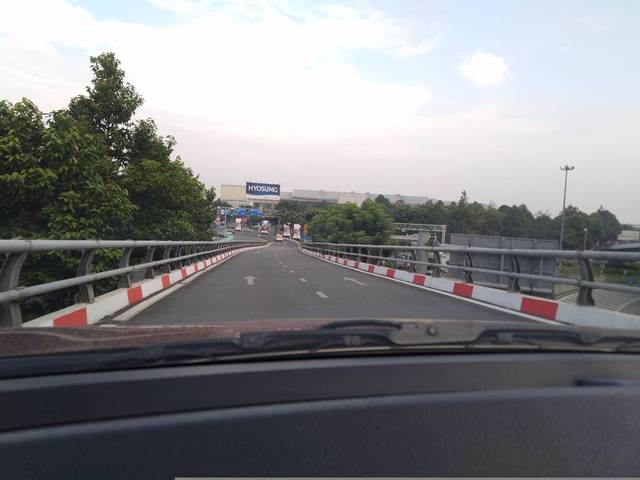
Region: Vietnam
Coordinates: 10.813, 106.665